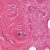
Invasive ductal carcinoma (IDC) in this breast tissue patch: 0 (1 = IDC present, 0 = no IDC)